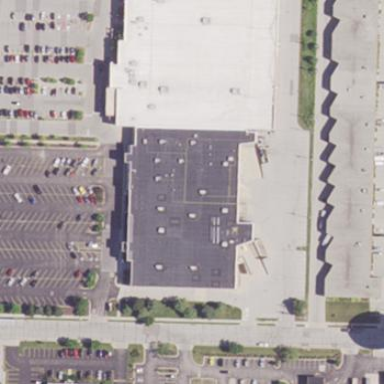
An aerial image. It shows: Retail building.